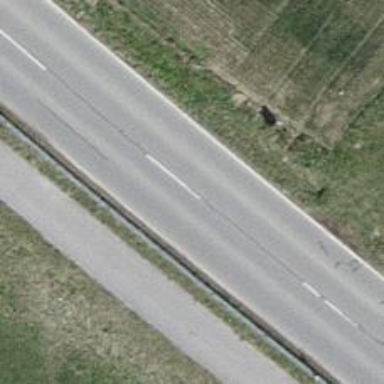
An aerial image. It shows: Secondary road with separate asphalt sidewalks and cycle lanes.